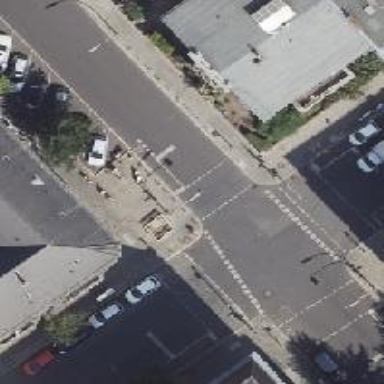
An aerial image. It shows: Road with traffic signals controlling the flow of traffic.